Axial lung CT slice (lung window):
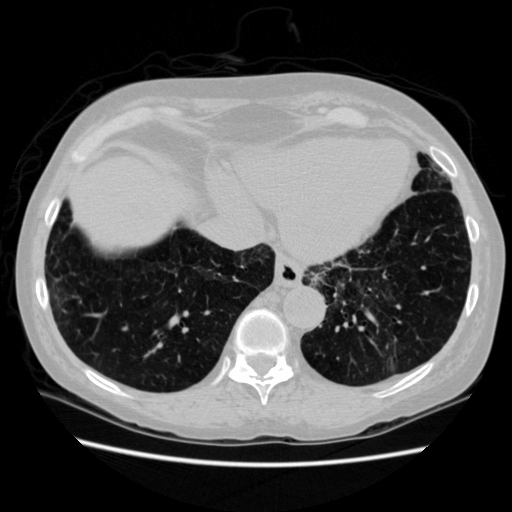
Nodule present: no